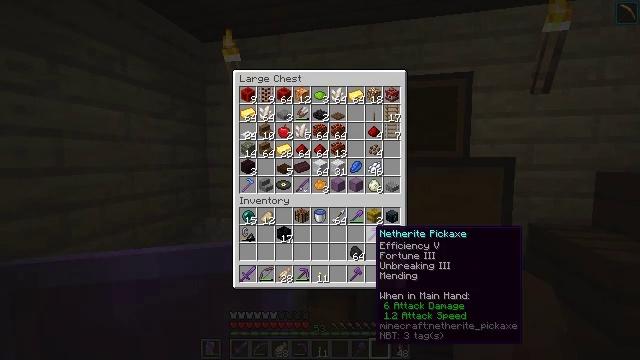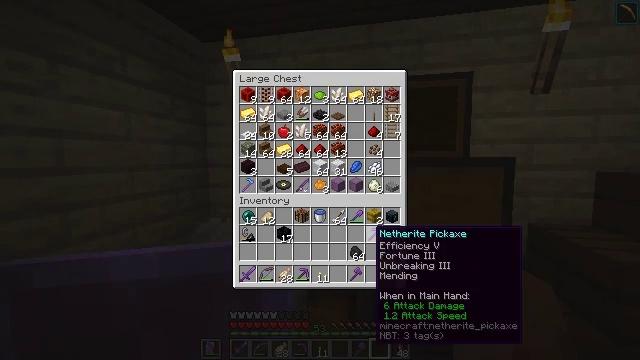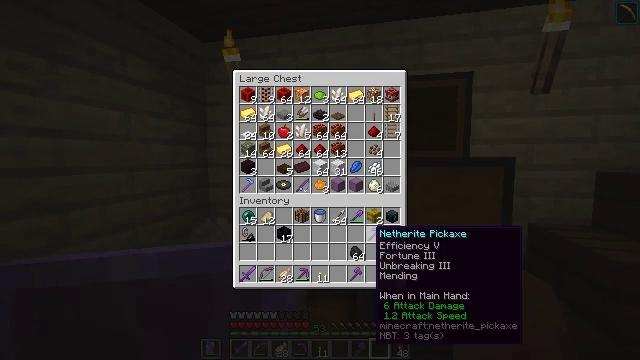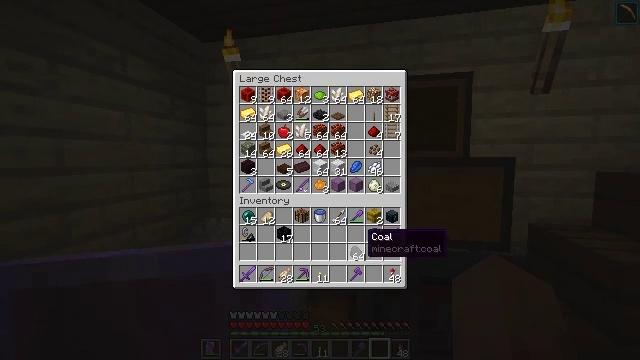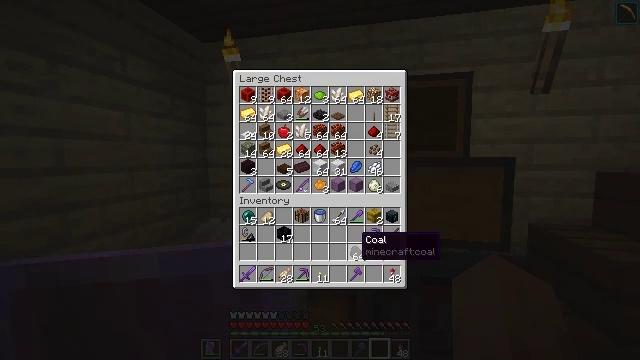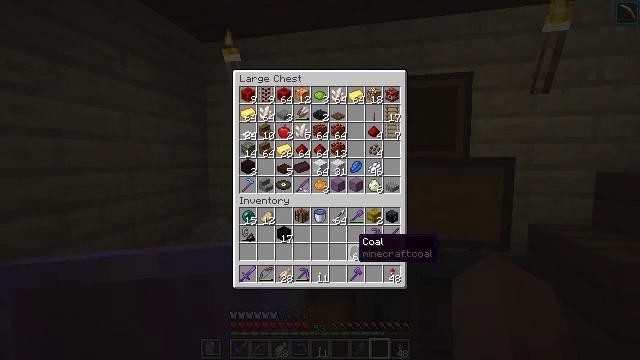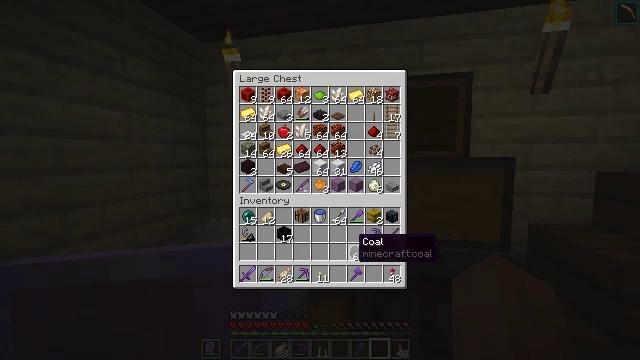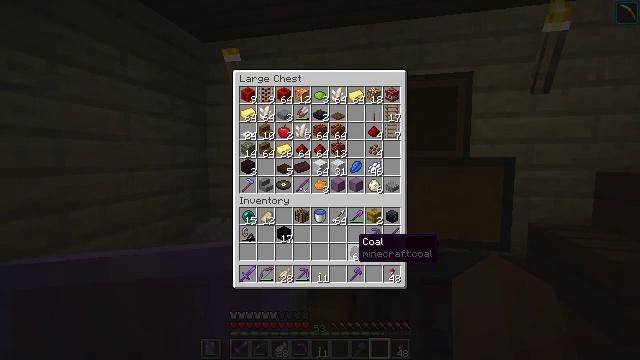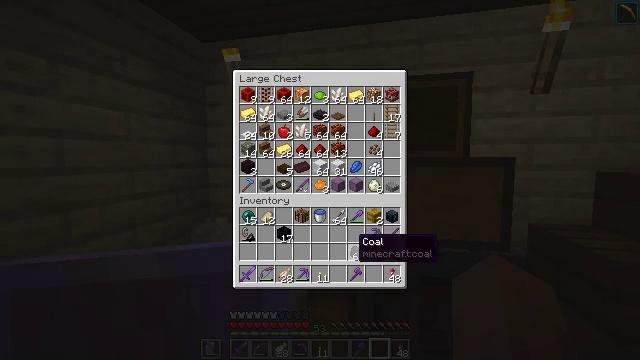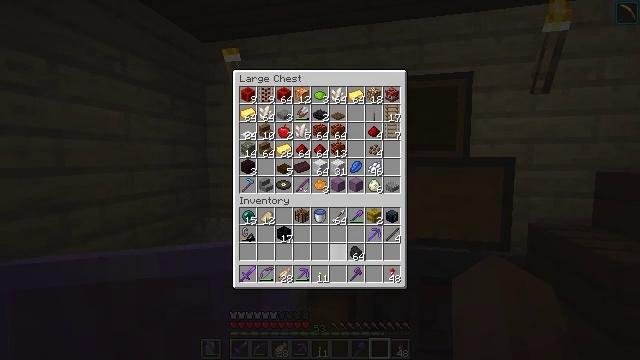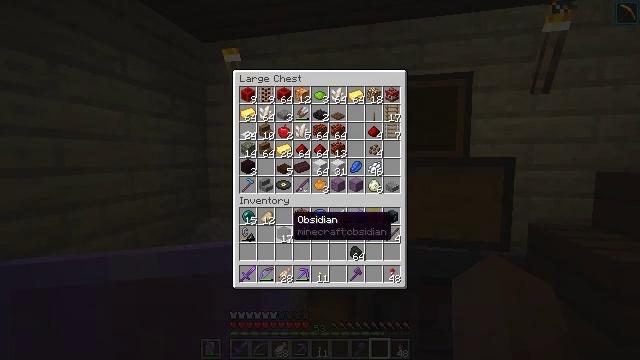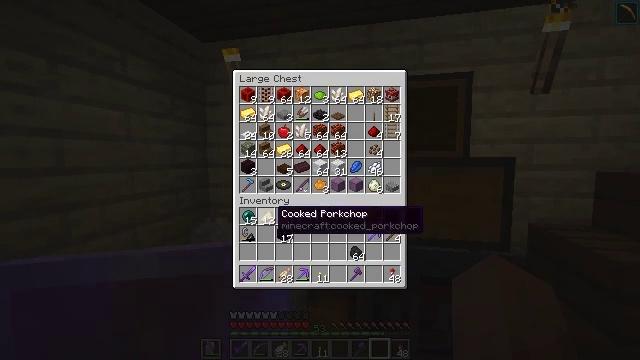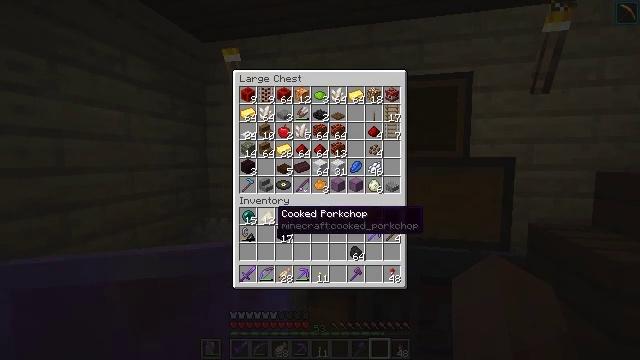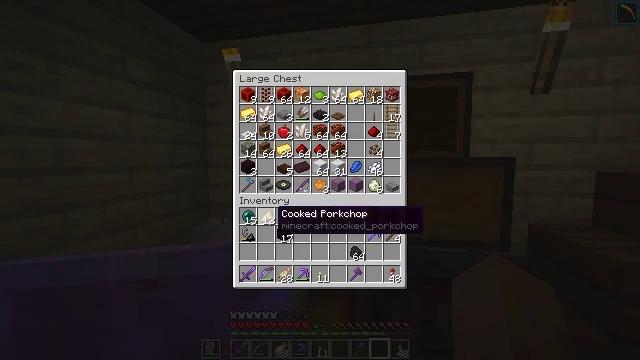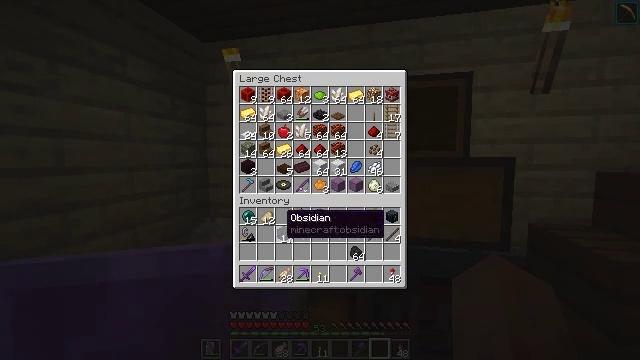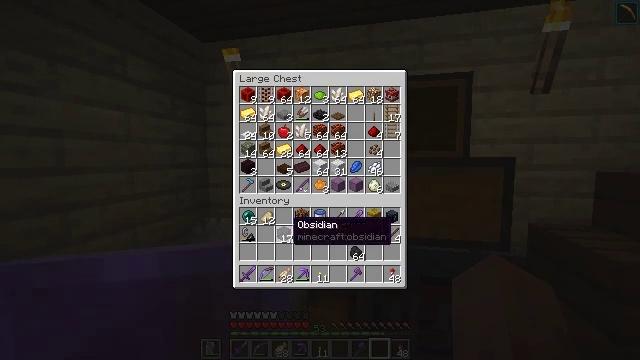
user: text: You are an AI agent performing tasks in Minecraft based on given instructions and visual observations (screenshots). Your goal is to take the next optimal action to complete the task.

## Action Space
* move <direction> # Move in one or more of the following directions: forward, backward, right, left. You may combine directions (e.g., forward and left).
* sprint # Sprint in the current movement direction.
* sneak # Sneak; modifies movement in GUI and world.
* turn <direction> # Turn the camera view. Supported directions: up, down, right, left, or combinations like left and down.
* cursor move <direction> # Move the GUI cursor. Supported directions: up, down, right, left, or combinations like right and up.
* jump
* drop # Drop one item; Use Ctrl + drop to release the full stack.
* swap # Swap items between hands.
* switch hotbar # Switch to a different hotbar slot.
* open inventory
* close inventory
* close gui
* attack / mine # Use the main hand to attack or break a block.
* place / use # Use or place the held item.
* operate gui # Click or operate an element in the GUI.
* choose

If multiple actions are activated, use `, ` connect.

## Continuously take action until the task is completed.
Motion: motion action
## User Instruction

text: Attack the polished andesite stairs to gather.
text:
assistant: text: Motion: sneak
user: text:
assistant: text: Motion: sneak
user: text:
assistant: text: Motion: sneak, turn left
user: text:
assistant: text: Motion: sneak
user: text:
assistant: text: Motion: sneak
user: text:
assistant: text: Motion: sneak
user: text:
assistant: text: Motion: sneak
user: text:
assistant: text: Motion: sneak
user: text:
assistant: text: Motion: sneak, turn left
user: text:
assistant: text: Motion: sneak, turn left and up
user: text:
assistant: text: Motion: sneak, turn left
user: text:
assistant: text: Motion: sneak
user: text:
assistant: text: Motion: sneak
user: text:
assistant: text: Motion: sneak, turn right
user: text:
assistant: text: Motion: sneak, turn right and down
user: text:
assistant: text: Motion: sneak
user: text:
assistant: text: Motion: sneak
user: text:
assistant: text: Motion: sneak
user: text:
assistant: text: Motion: sneak
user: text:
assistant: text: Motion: sneak, attack / mine
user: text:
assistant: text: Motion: sneak, attack / mine
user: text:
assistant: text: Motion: sneak
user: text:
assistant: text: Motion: sneak
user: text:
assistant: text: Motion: no_op
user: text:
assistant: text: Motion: no_op
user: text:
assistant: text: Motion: no_op
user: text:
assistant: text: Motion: no_op
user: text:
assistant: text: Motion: no_op
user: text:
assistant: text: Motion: no_op
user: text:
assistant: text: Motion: no_op